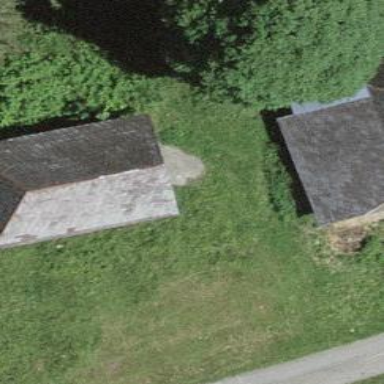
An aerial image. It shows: Barn.